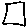
Label: square